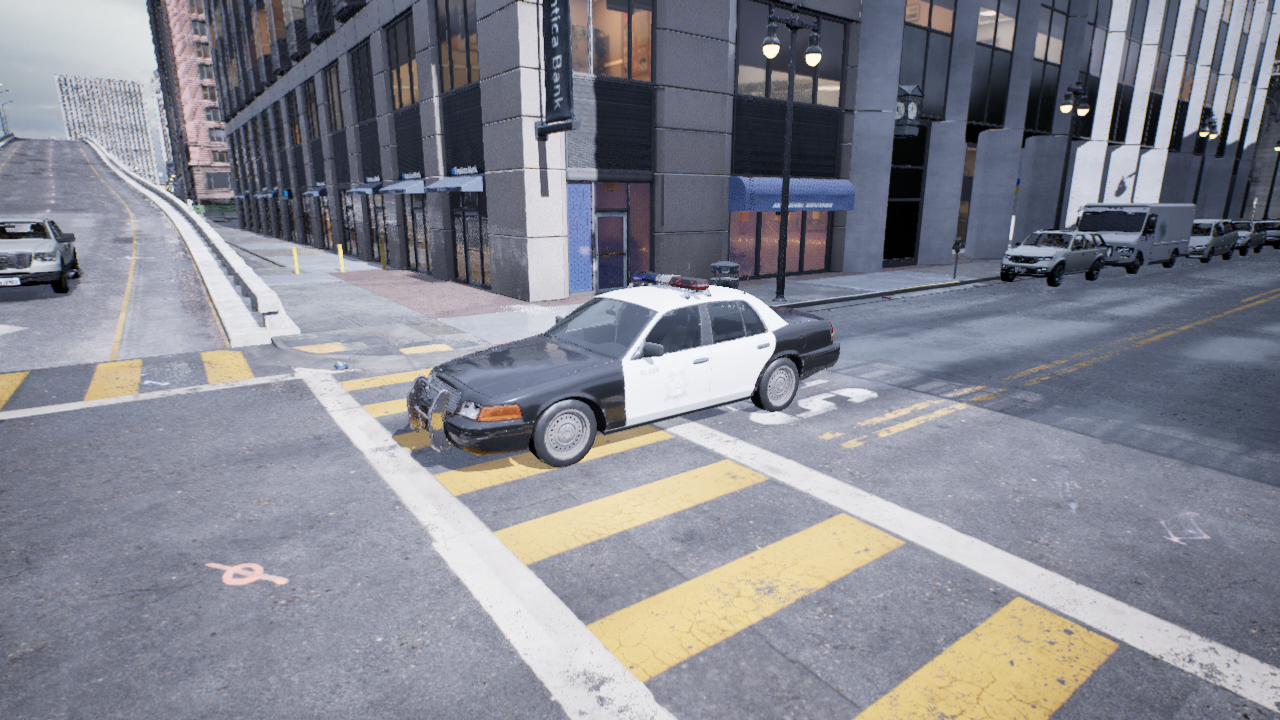
Venue: residential
Lighting: overcast
Vehicle rig: sedan